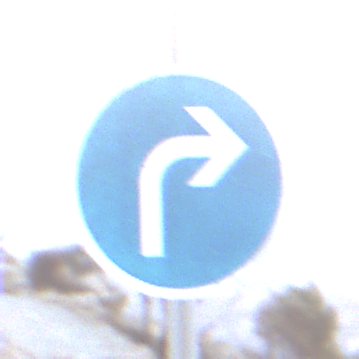
Verkehrszeichen: VorgeschriebeneFahrtrichtungRechts
Umgebung: Outdoor, Suburban
Tageszeit: SunriseSunset
Wetter: Clear
Licht: Natural
Jahreszeit: NotSpecified
Kontrast: LowContrast